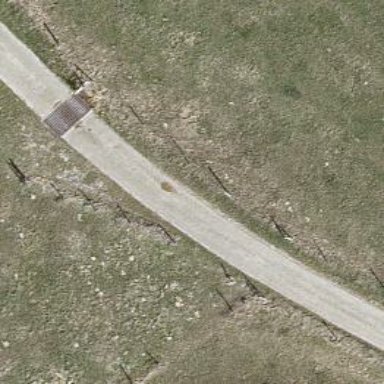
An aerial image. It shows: Unclassified road.